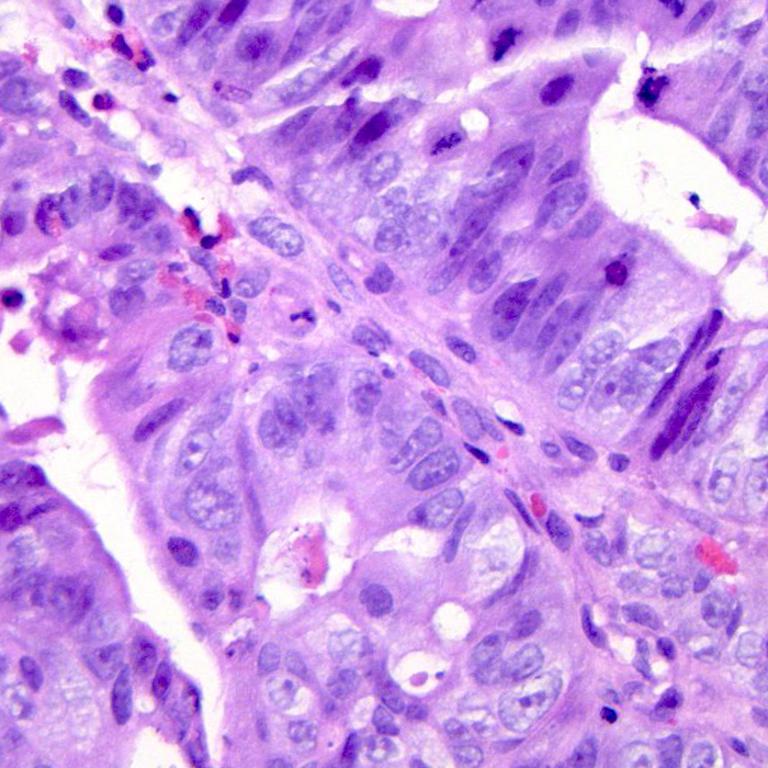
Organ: colon
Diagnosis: adenocarcinomas